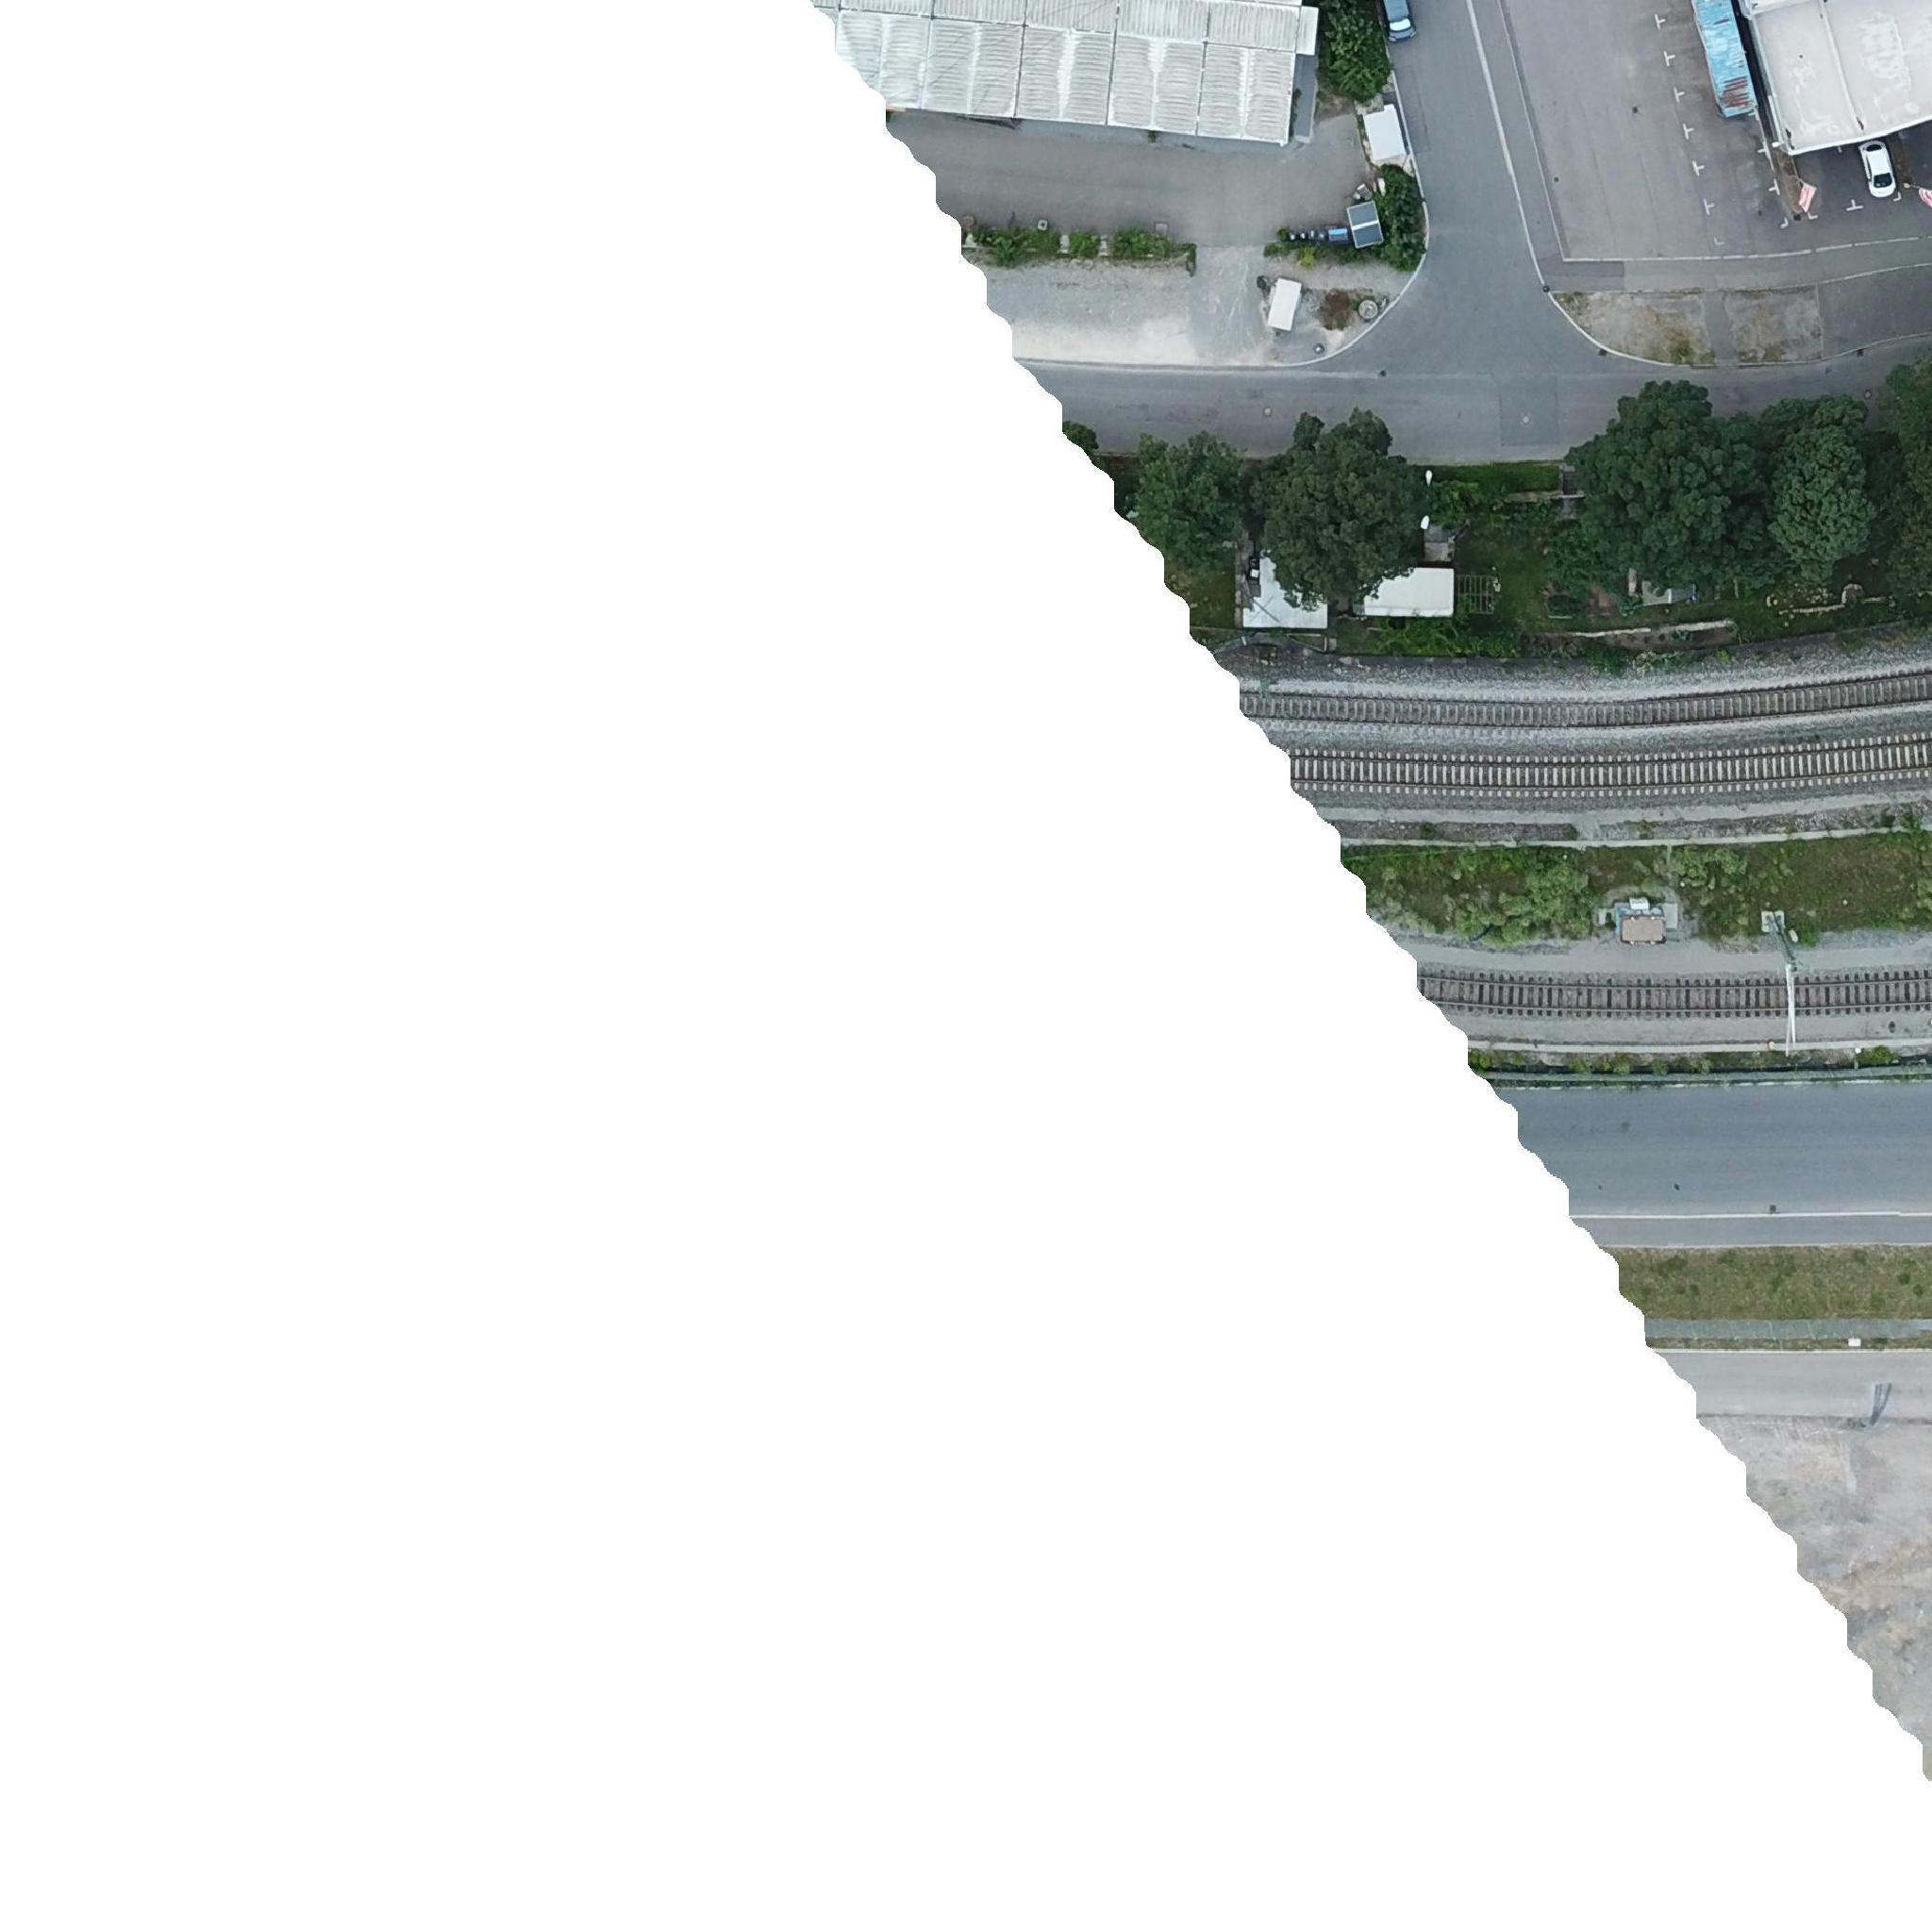
Biome: Western European broadleaf forests